Field crop: tomato
Growth stage: 1
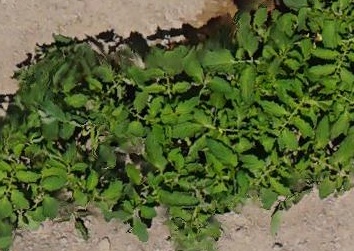
Species: tomato